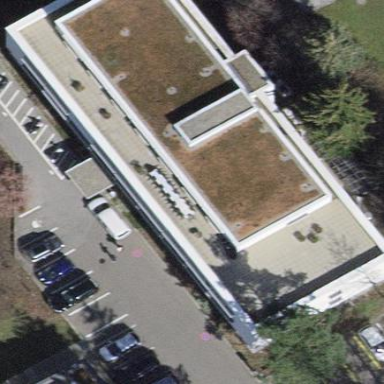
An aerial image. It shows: Hospital building.